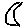
Label: moon